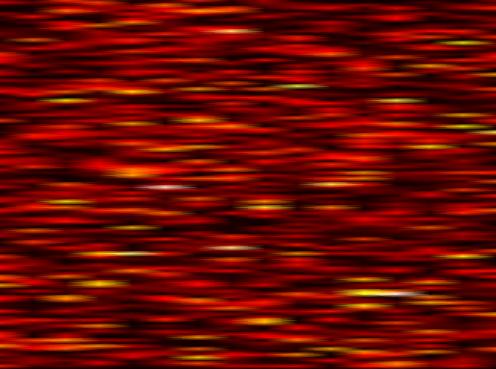
Label: WOLA